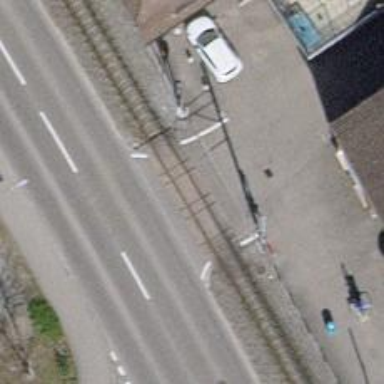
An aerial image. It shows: Railway level crossing.